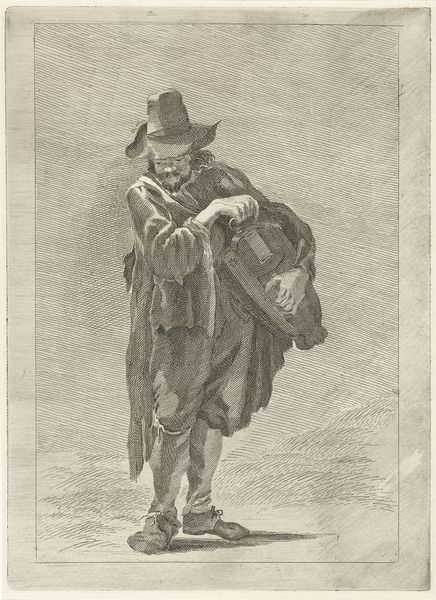
Titel: Liereman
Künstler: Pieter de Mare
Standort: Amsterdam
Institution: Rijksmuseum
Schlagwörter: dunkel, kopf, mann, schatten, umhang, hell, hintergrund, hut, nase, zeichnung, bart, hemd, augen, falten, halten, kleidung, tragen, hände, instrument, porträt, gehen, mantel, musik, beine, schuhe, grafik, krempe, lumpen, wandern, druck, druckgrafik, schraffur, schwarz weiß, radierung, stich, saite, leier, musikant, wanderschaft, schnürsenkel, transportieren